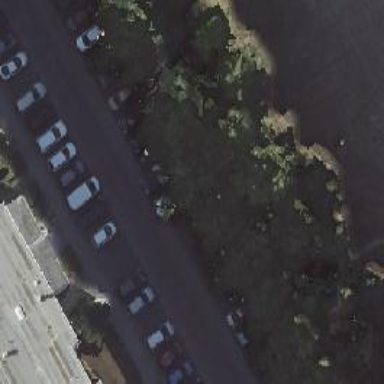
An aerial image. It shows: Street side parking area.